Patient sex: M
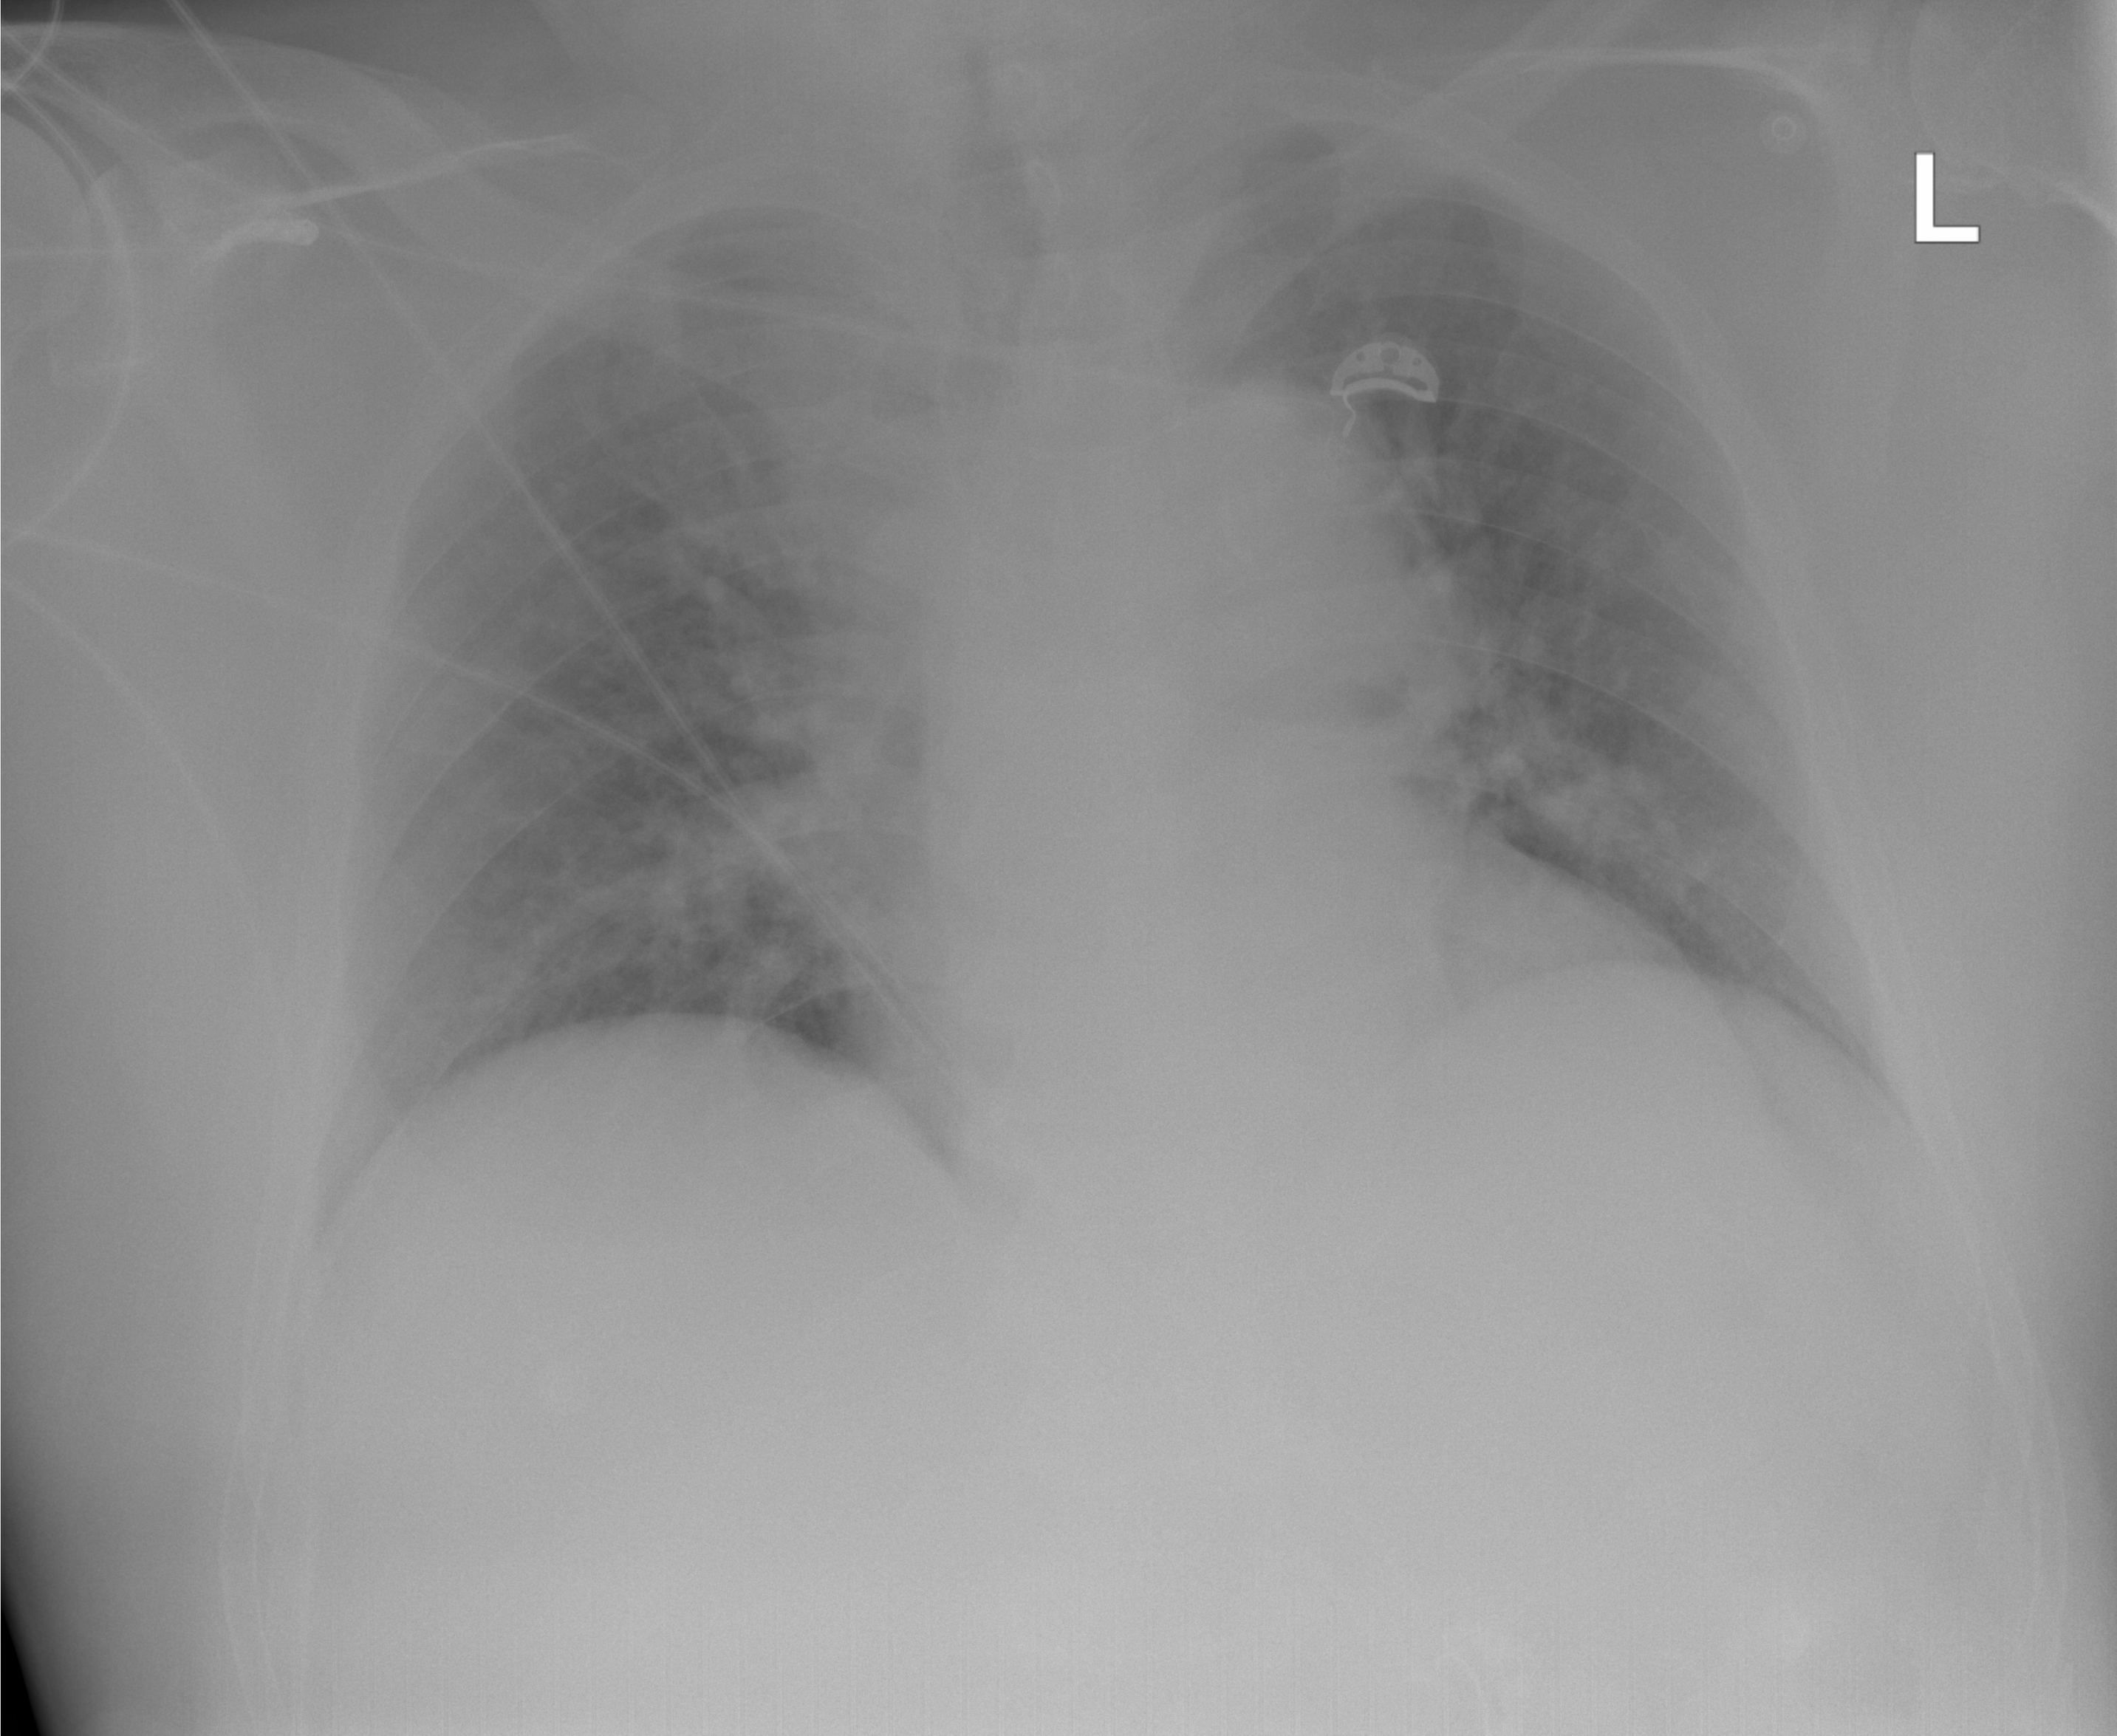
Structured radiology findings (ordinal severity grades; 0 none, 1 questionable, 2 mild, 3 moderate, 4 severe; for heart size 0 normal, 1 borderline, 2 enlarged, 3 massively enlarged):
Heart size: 0
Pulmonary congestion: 2
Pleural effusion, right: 0
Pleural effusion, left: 0
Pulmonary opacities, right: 2
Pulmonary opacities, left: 2
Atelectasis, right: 0
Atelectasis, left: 0